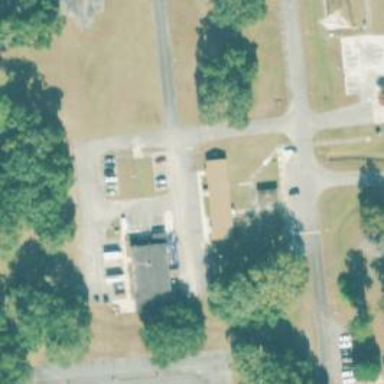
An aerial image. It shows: Post office.